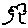
Label: tree